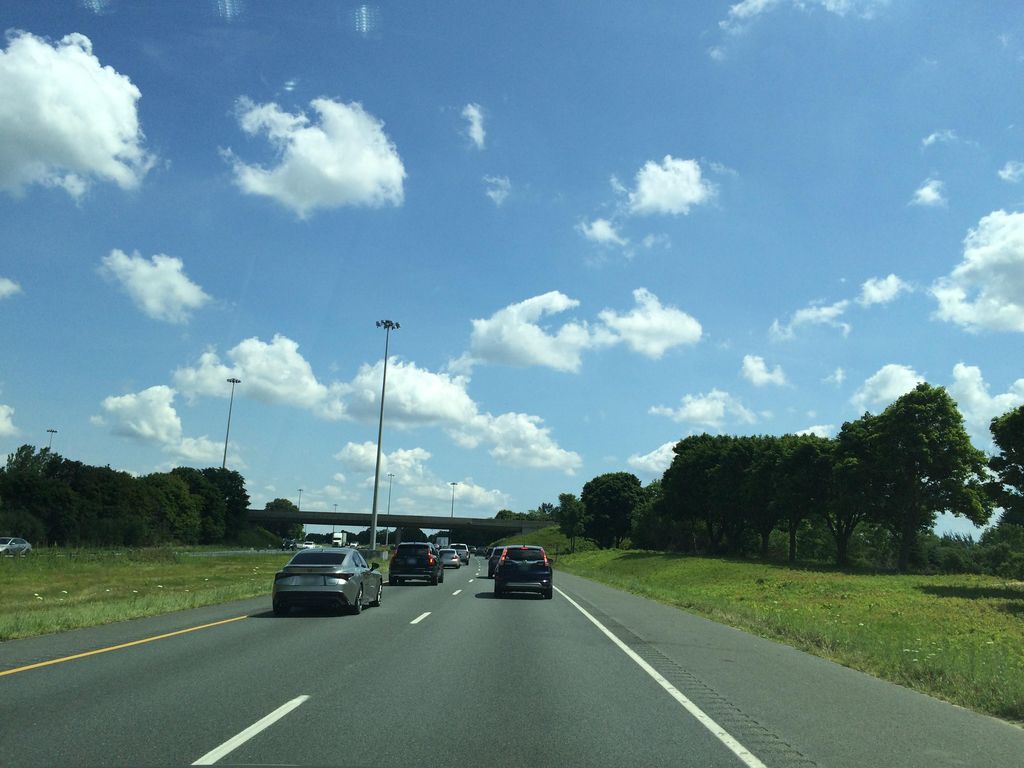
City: hamilton